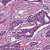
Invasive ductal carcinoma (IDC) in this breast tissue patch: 1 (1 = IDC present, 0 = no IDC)